Chest X-ray. View position: AP
Patient age: 46
Patient sex: M
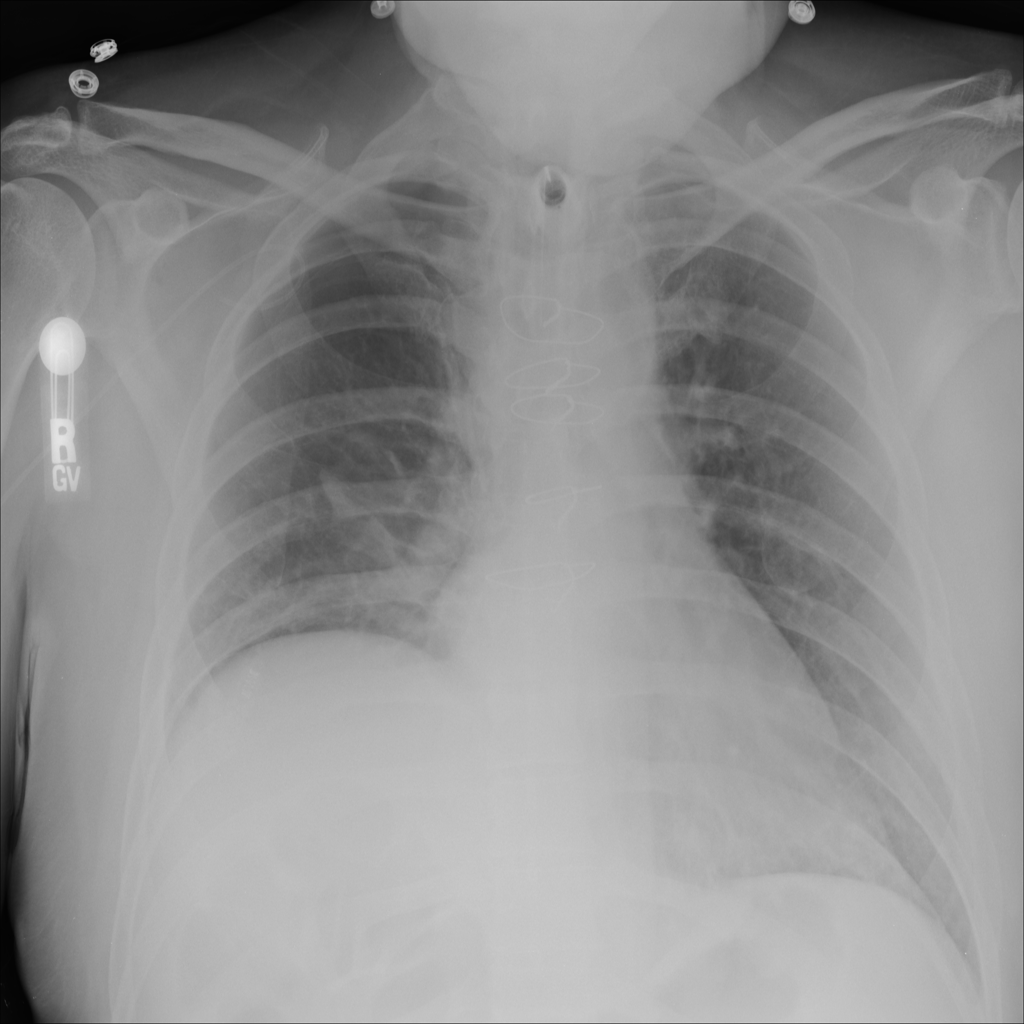
Finding: Pneumothorax